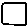
Label: square